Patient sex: F
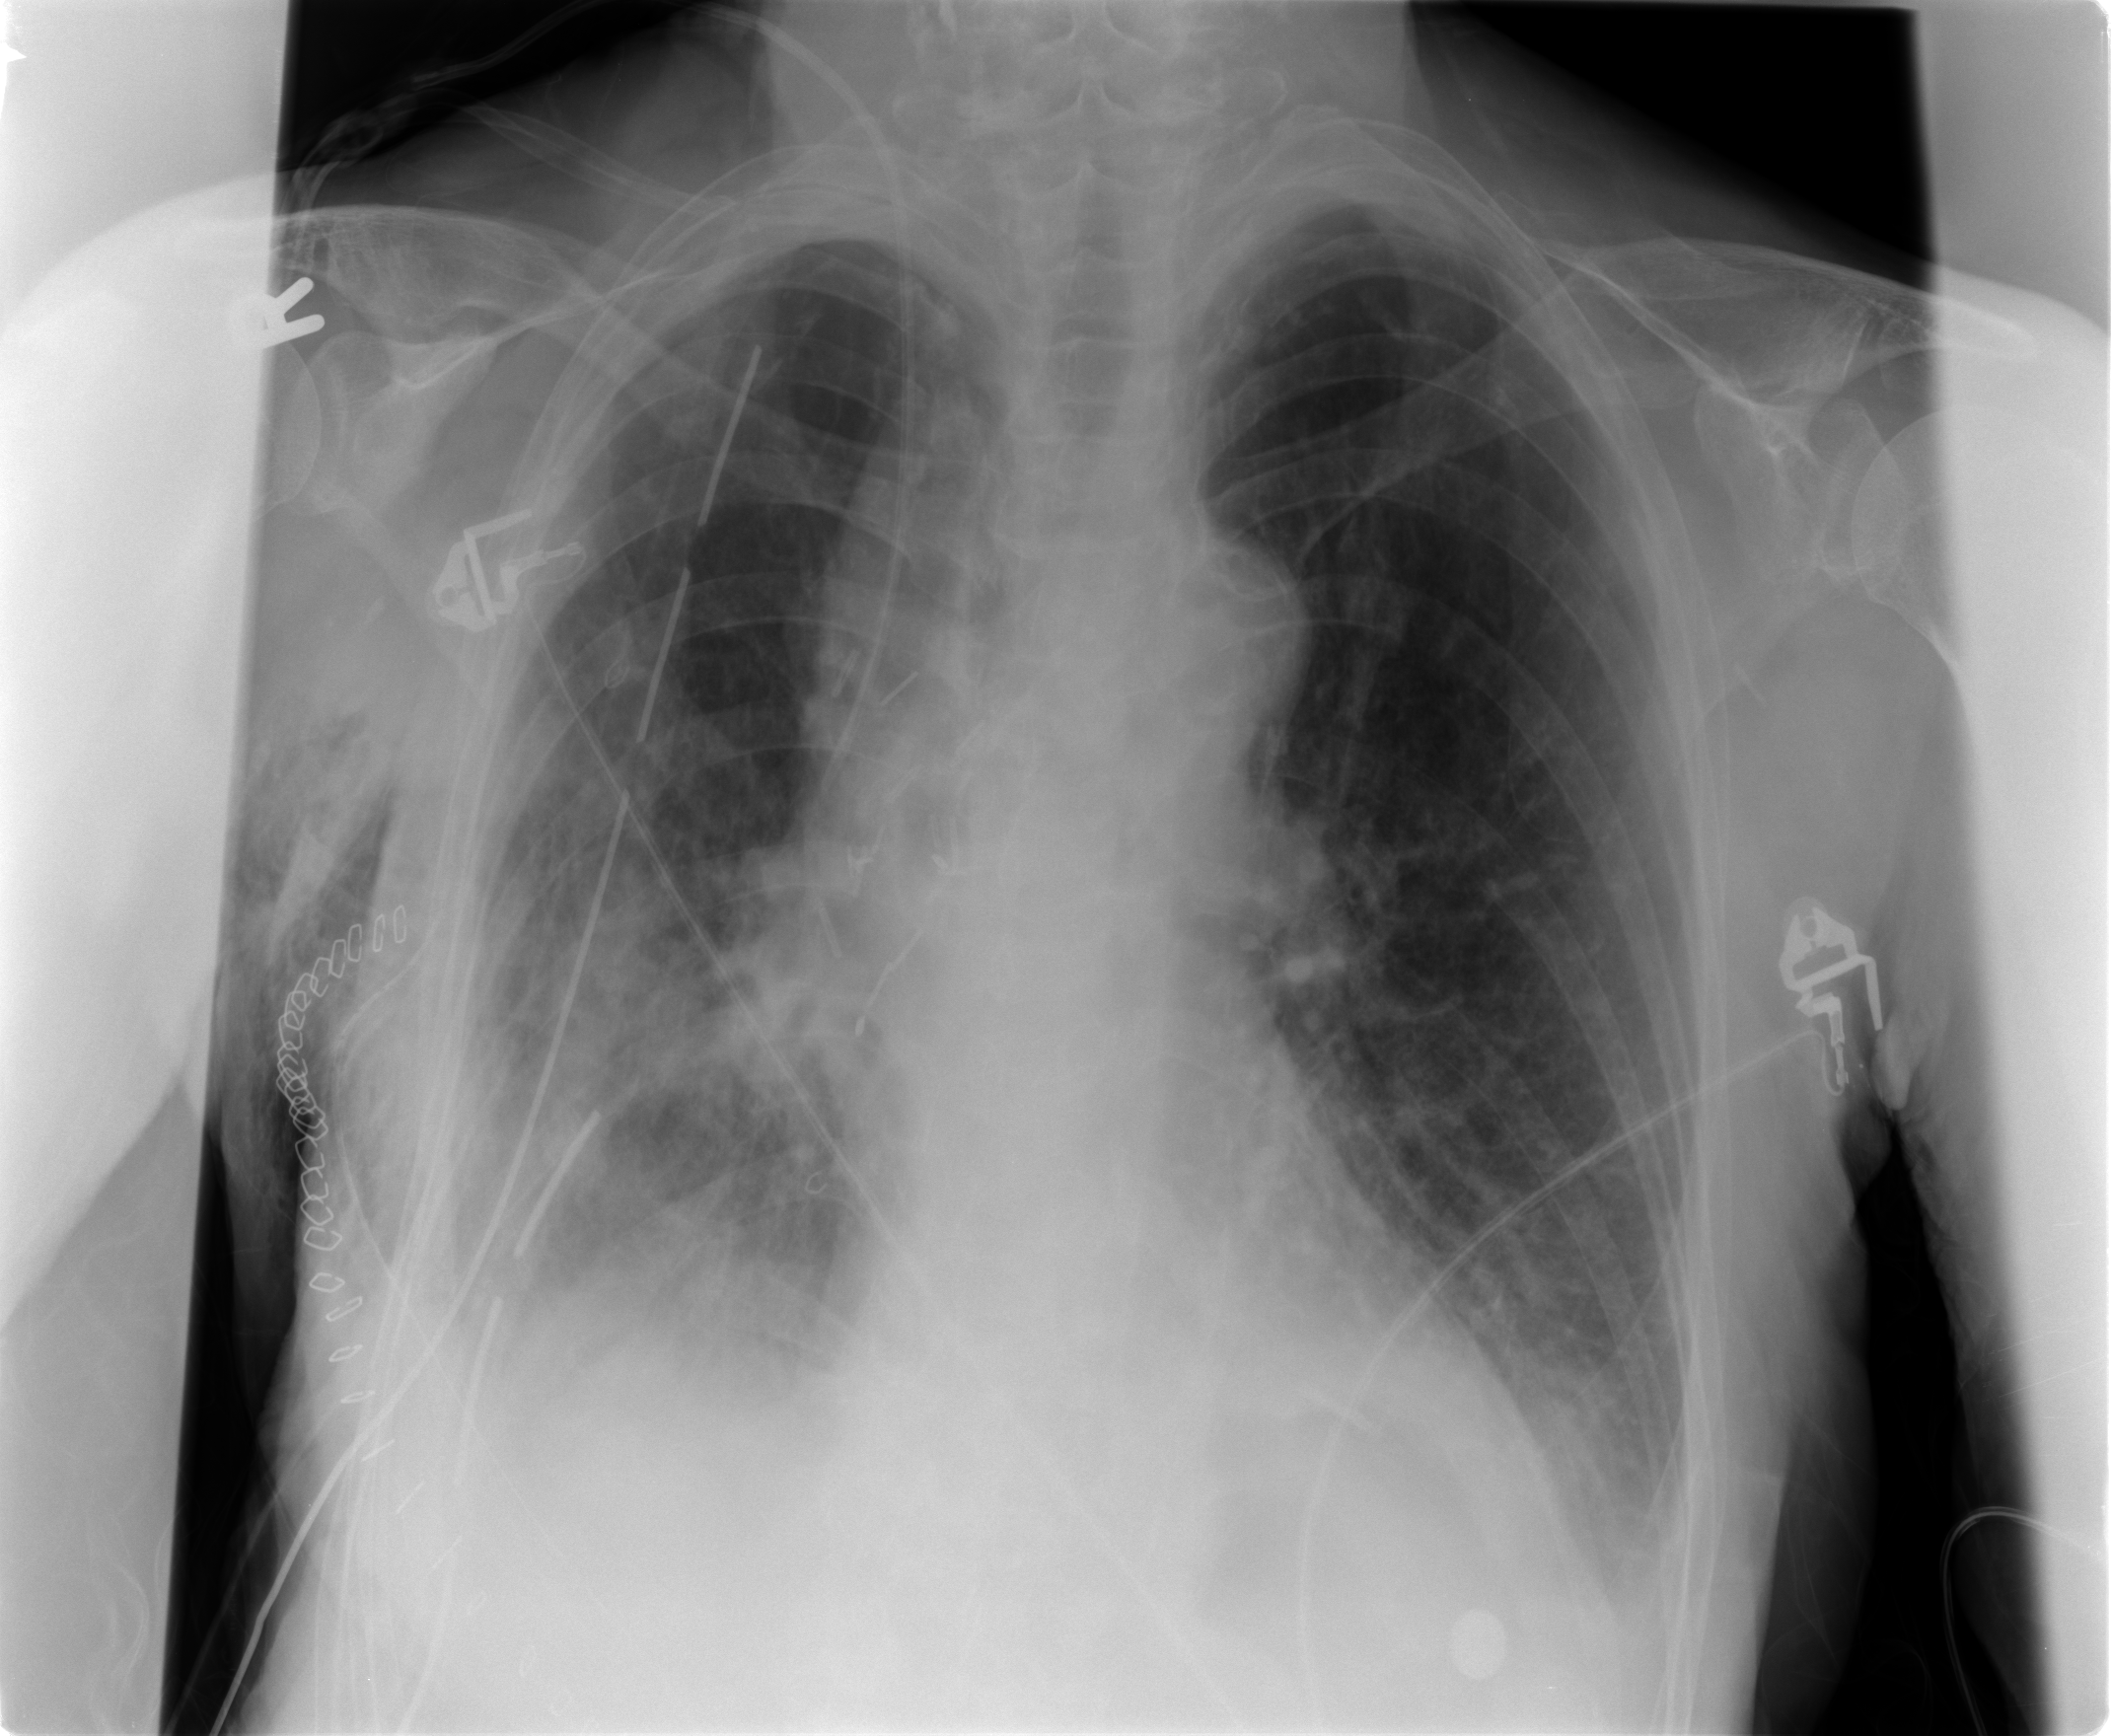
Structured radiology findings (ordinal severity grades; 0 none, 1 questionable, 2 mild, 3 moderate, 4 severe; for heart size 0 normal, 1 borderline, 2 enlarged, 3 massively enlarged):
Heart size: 0
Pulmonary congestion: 1
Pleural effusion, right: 2
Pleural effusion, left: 1
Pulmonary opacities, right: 3
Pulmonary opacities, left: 0
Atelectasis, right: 3
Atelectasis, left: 2